Question: I'm using the standard Bootstrap carousel, but I want to overwrite the left/right arrows with my own images, as well as the indicators at the bottom:

I can't find anywhere where these are being included, or what source they're taken from. Where/how do I overwrite these? Thank you in advance!
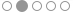
Answer: You would need to generate your own icon font. There's a detailed tutorial here: <URL>
Basically, you need all your images to be svgs, and then you use a service like <URL> to generate the font.
Once you have your font, you use @font-face to embed it into your project, and you need to overwrite the code so it uses your font, and the character.
For example, you'd need to add his to your CSS:
'''
@font-face {
font-family: 'icomoon';
src:url('fonts/icomoon.eot?n2igc9');
src:url('fonts/icomoon.eot?#iefixn2igc9') format('embedded-opentype'),
url('fonts/icomoon.woff?n2igc9') format('woff'),
url('fonts/icomoon.ttf?n2igc9') format('truetype'),
url('fonts/icomoon.svg?n2igc9#icomoon') format('svg');
font-weight: normal;
font-style: normal;
}
.carousel .glyphicon { font-family: 'icomoon'; }
'''
The last line of code will change all the icons in the carousel to use the font you generated in icomoon,
And to change the individual icons (in this case, the icon of the right arrow):
'''
.carousel .glyphicon-chevron-right:before { content: "\e604"; }
'''
When you download from icomoon, it will come with a demo with the code showing all the characters.